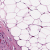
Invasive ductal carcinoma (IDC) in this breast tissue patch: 1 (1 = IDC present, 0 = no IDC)